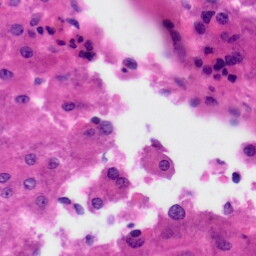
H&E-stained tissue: Liver